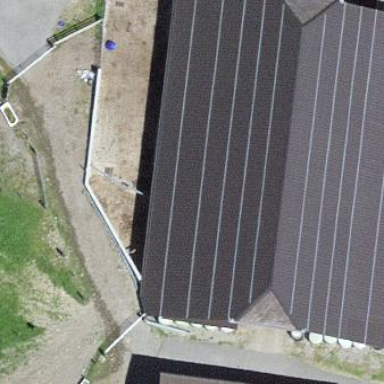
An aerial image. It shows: Barn.